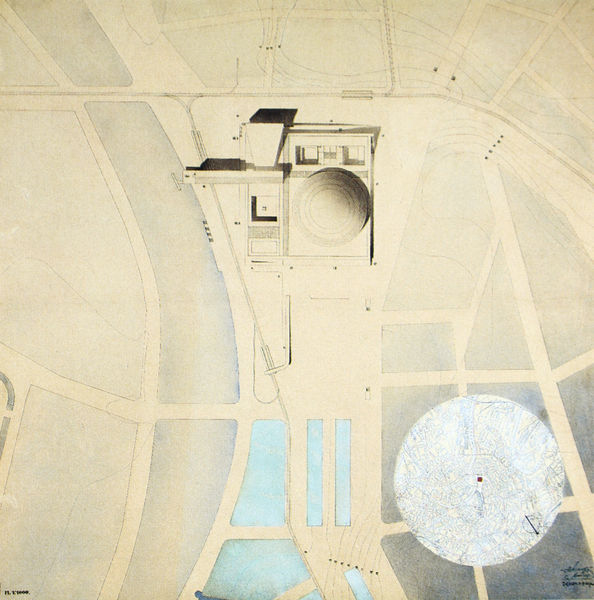
Titel: Palast des Sowjets
Künstler: Moisej Ginsburg
Standort: Moskau
Institution: Staatliches Architekturmuseum
Schlagwörter: blau, schatten, wasser, weiß, fluss, gelb, grün, braun, grau, licht, schwarz, skizze, straße, türkis, zeichnung, anlage, gebäude, haus, park, rasen, weg, beige, architektur, feld, felder, wege, rosa, kreis, bassin, modell, acker, flächen, kuppel, straßen, schnitt, entwurf, plan, brücken, rondell, sizze, entwurd, lageplan, kuppek, luftansicht, trassen, rung, fed